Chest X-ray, PA view. Patient: 59 years old, sex M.
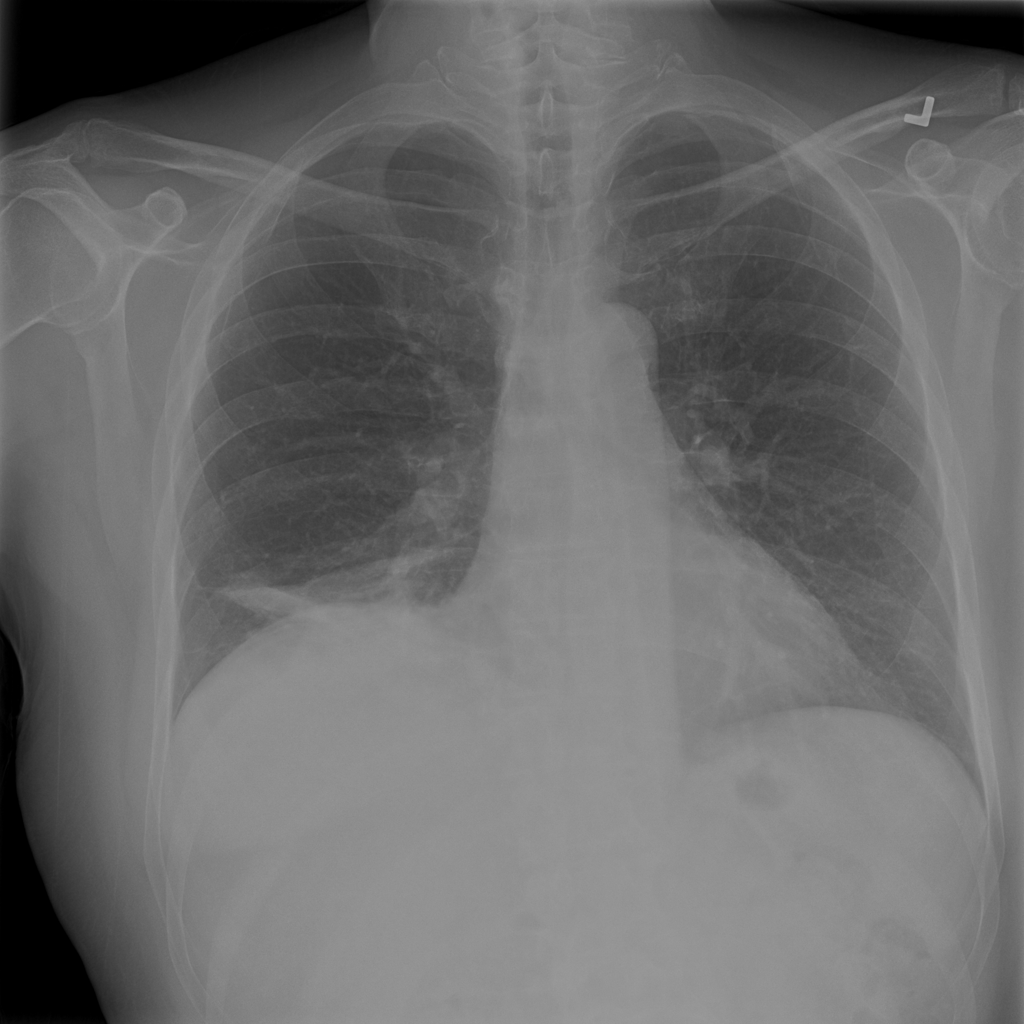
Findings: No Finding